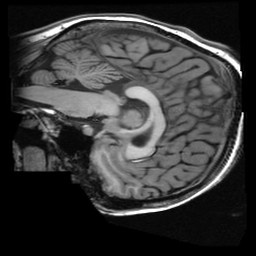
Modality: T1w
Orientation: sagittal
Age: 21
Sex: female